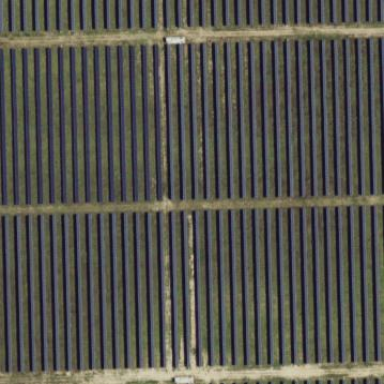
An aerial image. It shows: Fenced area with solar power plant inside.